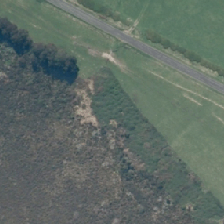
Land cover: herbaceous_freshwater_vege